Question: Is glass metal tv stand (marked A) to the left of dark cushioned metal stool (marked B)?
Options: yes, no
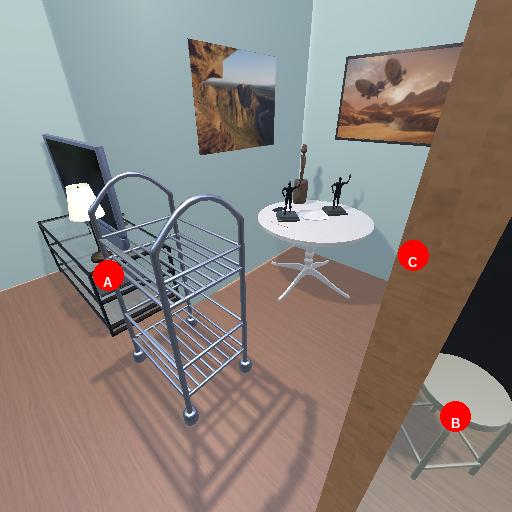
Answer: yes